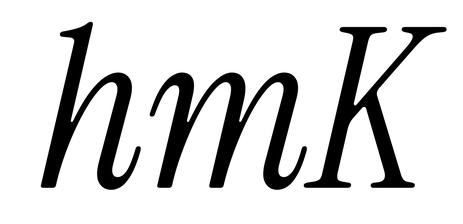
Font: InstrumentSerif-Italic